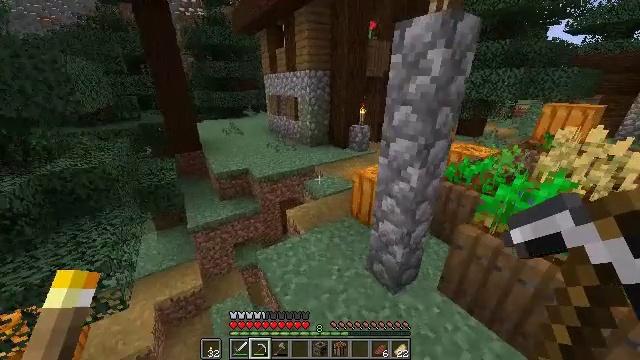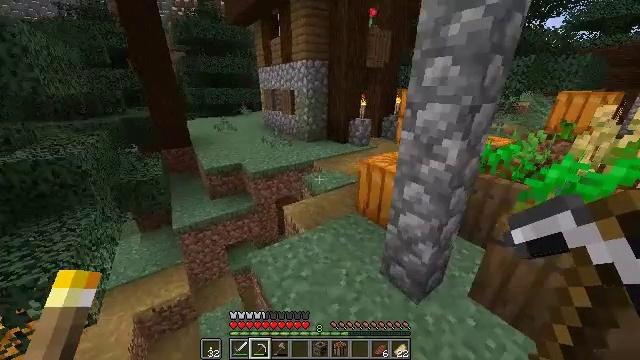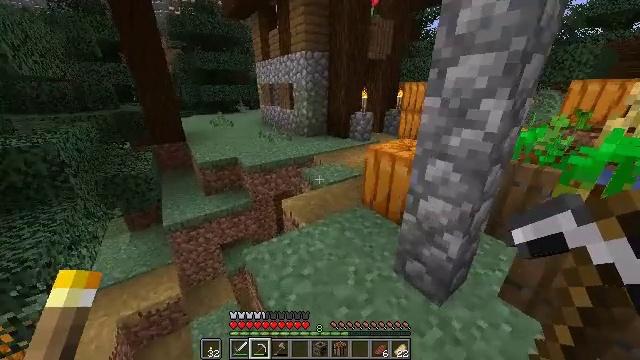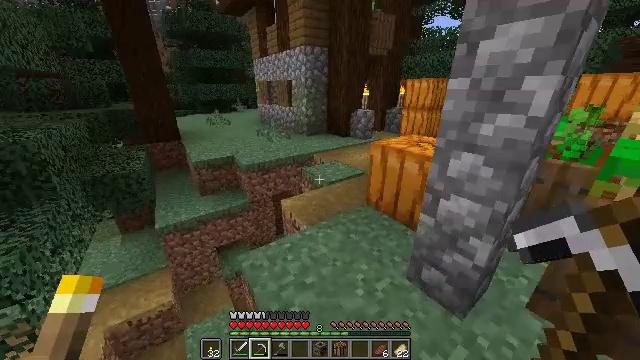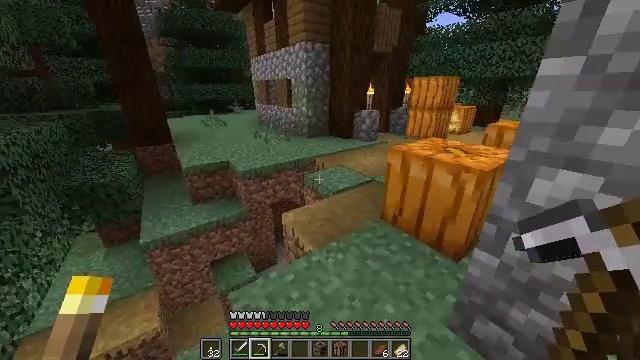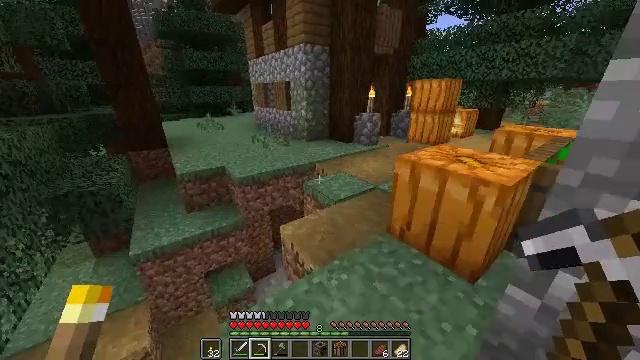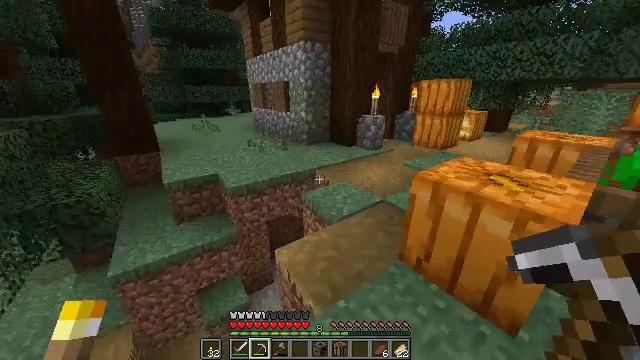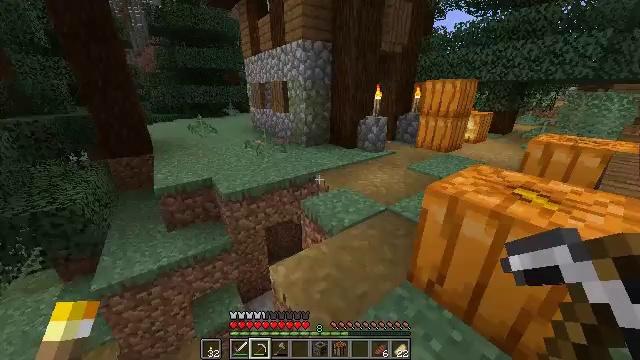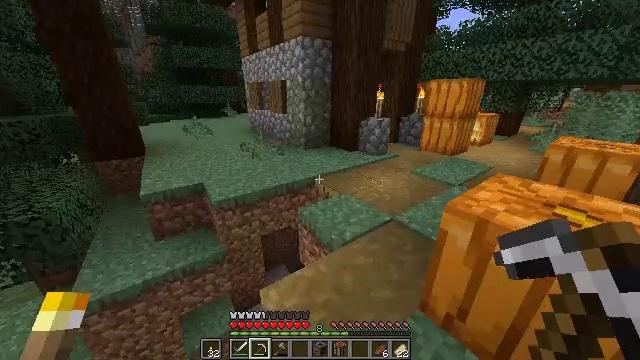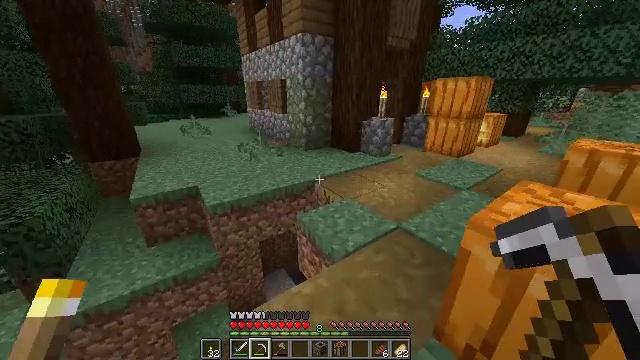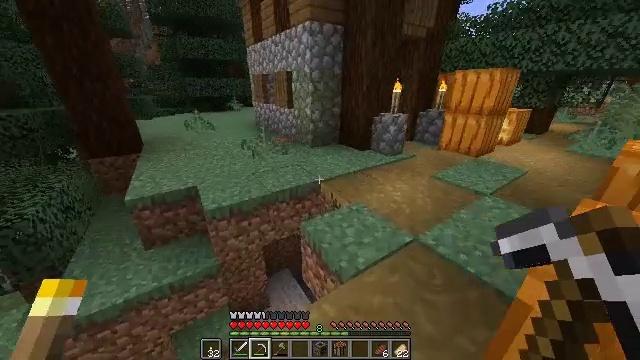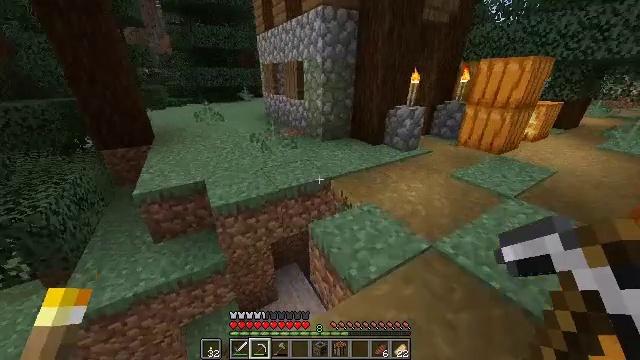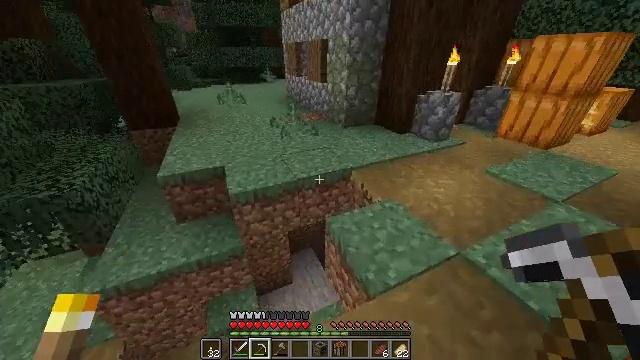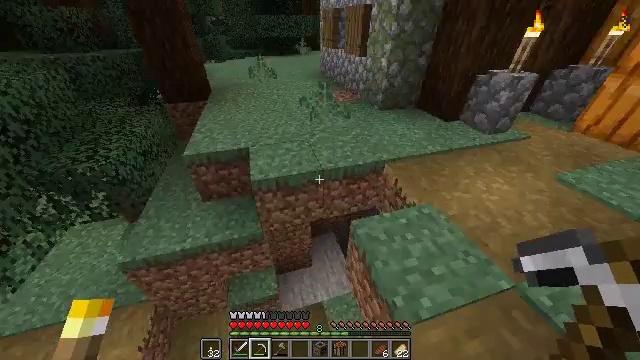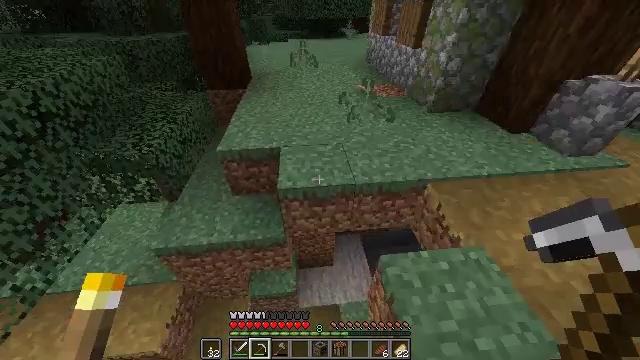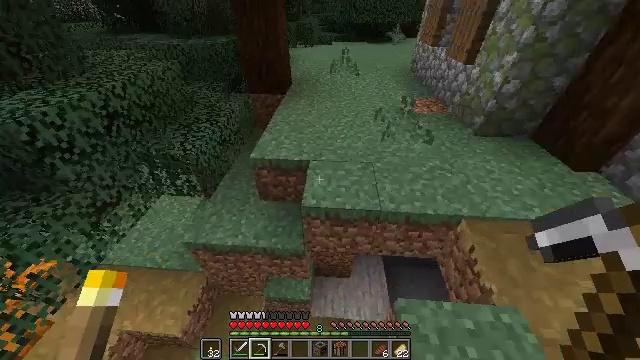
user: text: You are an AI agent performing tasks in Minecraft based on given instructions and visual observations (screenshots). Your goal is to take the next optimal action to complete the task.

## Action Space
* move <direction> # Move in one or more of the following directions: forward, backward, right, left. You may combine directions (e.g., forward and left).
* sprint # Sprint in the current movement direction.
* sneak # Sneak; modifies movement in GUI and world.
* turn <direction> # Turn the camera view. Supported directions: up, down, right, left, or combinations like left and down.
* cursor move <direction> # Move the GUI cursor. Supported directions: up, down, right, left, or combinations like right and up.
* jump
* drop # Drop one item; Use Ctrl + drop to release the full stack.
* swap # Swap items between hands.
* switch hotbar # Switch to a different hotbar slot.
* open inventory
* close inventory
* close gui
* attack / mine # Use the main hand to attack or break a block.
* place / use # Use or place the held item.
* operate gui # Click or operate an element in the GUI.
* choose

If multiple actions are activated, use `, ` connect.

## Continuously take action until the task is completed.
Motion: motion action
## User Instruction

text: Remove pumpkin seeds from the inventory.
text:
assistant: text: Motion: move forward, sprint, turn right
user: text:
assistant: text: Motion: move forward, sprint
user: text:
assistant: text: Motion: move forward, sprint
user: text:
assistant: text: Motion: move forward, sprint
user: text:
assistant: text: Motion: move forward, sprint
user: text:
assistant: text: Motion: move forward, sprint
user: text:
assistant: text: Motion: move forward, sprint
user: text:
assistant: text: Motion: move forward, sprint
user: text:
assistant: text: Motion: move forward, sprint
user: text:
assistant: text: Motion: move forward, sprint, turn left and down
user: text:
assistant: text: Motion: move forward, sprint, turn left and down
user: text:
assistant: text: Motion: move forward, sprint, turn left and down
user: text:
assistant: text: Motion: move forward, sprint, turn left and down
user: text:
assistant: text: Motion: move forward, sprint, turn left and down, jump
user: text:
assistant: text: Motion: move forward, sprint, turn left, jump
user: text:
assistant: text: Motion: move forward, sprint, turn left and up, jump
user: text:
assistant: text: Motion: move forward, sprint, turn left and up, jump
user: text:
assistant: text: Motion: move forward, sprint, turn left and up, jump
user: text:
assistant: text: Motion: move forward, sprint, turn left and up, jump
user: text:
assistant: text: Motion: move forward, sprint, turn left and up, jump
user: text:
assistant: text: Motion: move forward, sprint, turn right and up, jump
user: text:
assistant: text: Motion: move forward, sprint, jump
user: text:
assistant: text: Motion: move forward, sprint, jump
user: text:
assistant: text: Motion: move forward, sprint, jump
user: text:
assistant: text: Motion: move forward, sprint, jump
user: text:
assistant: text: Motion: move forward, sprint, turn right, jump
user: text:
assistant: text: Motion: move forward, sprint, turn right, jump
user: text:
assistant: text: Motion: move forward, sprint, turn right and up, jump
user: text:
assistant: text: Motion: move forward, sprint, turn right and up, jump
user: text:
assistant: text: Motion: move forward, sprint, jump